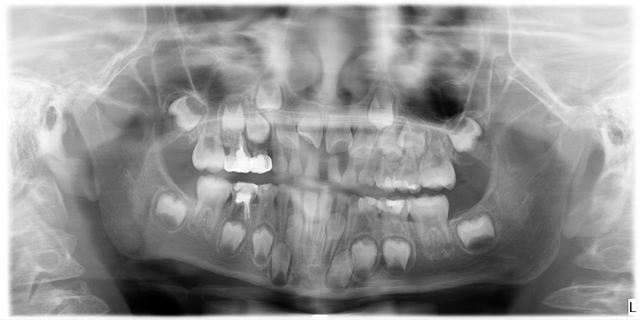
child